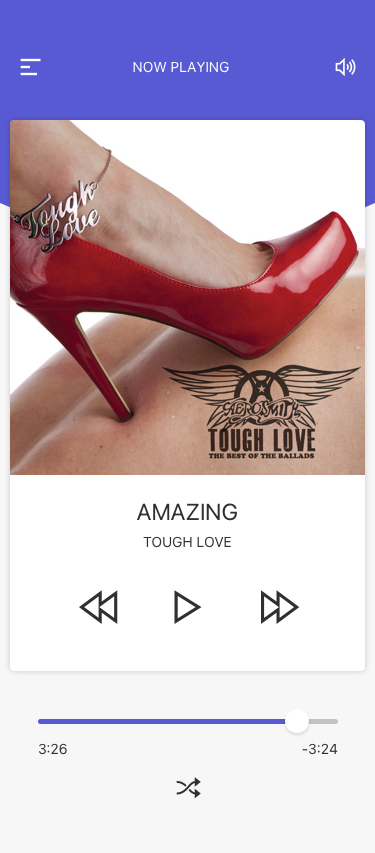
Text in this UI design:
NOW PLAYING
3:26
-3:24
AMAZING
TOUGH LOVE